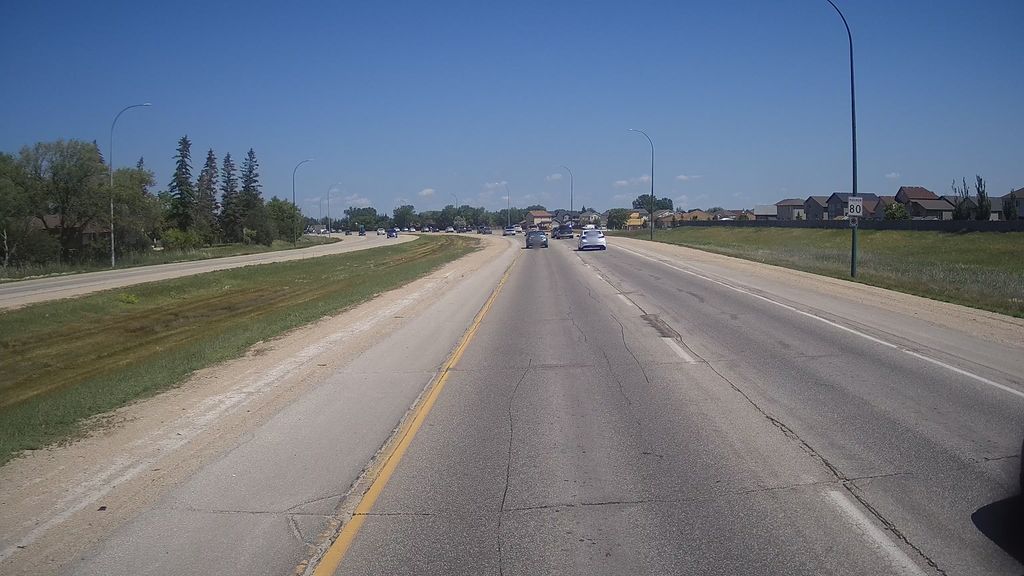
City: winnipeg